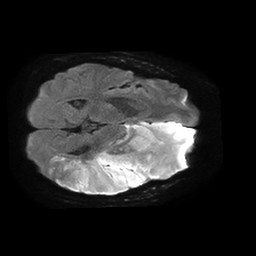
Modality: TRACE
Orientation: axial
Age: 58
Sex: male
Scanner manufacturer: philips
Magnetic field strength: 1.5 T
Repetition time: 4.6 s
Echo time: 0.08517 s